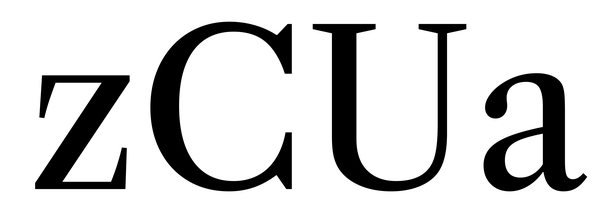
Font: LibreCaslonText_Regular